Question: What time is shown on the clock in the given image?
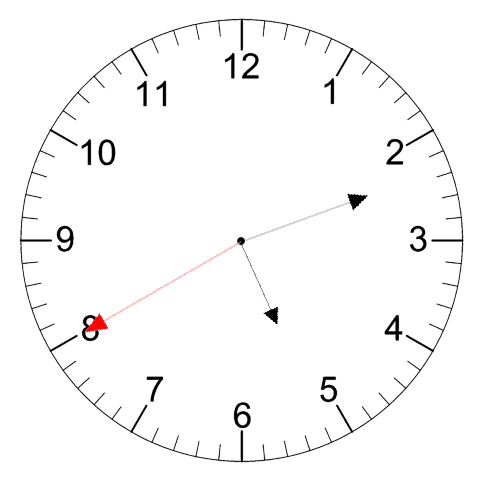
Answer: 05:11:40